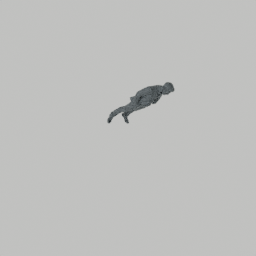
Label: people